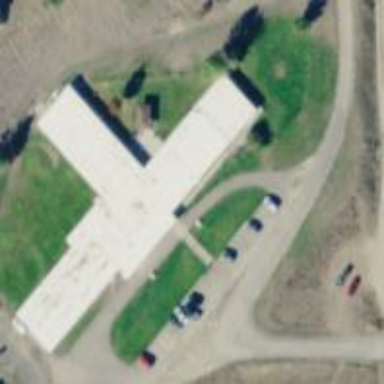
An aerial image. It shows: Building that serves as both hospital and nursing home.